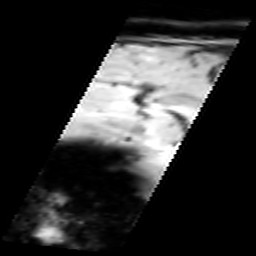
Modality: inplaneT2
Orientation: sagittal
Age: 27
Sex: male